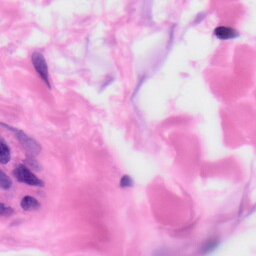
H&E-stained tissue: Skin